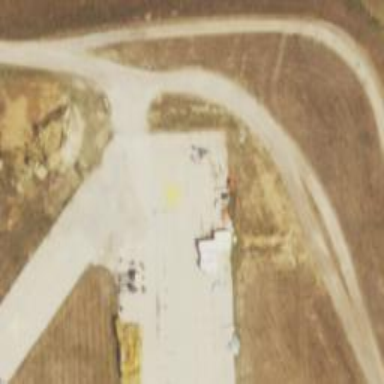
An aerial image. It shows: Asphalt taxiway at the airport.